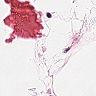
Metastatic tissue present: no